Question: I'm trying to implement one of active appearance models (AMM) and on one of the steps I need to get , e.g.:

seems to be a good fit for this task (correct me if there are better options), and OpenCV has <URL>. But is there for Delaunay triangulation? Of course if is not a big deal to write a wrapper for C version if there's really no C++ API, but it's possible that's just lack of my knowledge of API, and not the API itself. In this case I will definitely prefer native OpenCV implementation.
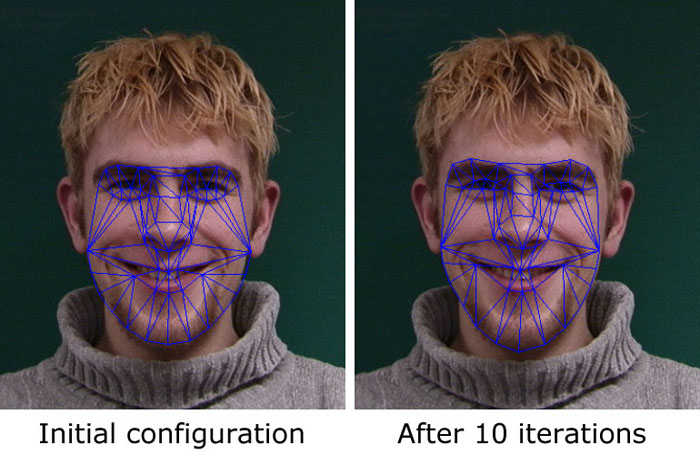
Answer: OpenCV has C++ API for delaunay triangulation, but unfortunately it is not documented.
Here are the class <URL>.